Aerial crown-view tile of a tropical tree (Barro Colorado Island, Panama), acquired 20241112:
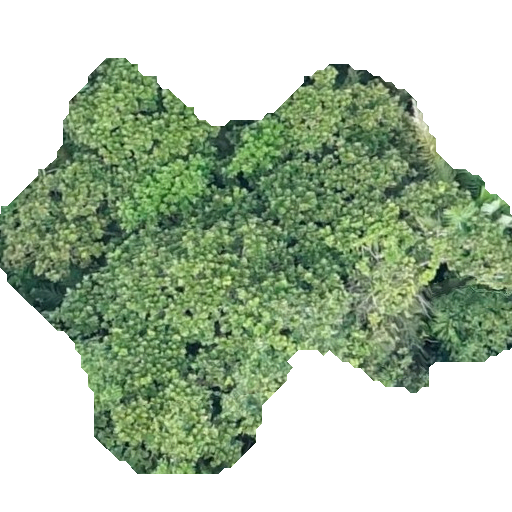
Species: Anacardium excelsum
GBIF accepted scientific name: Anacardium excelsum
Crown area: 221.931 m²